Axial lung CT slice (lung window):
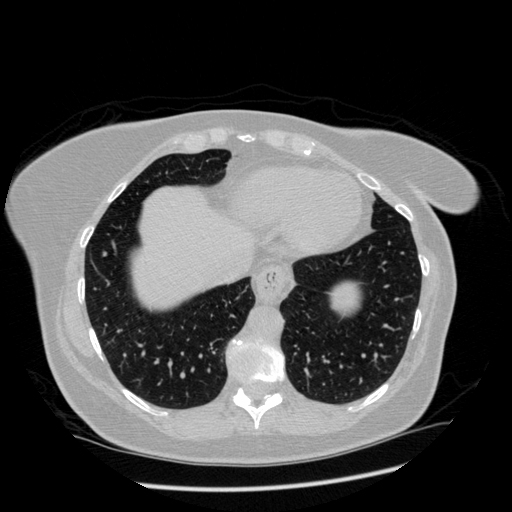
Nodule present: no